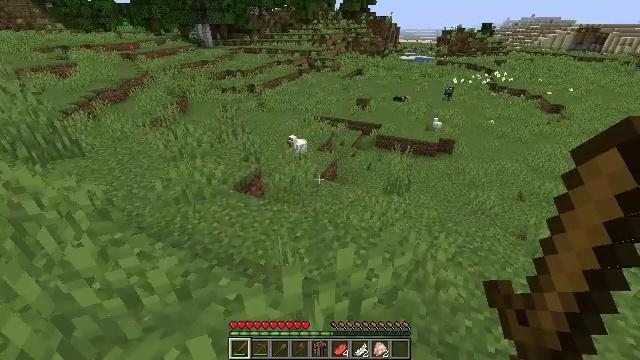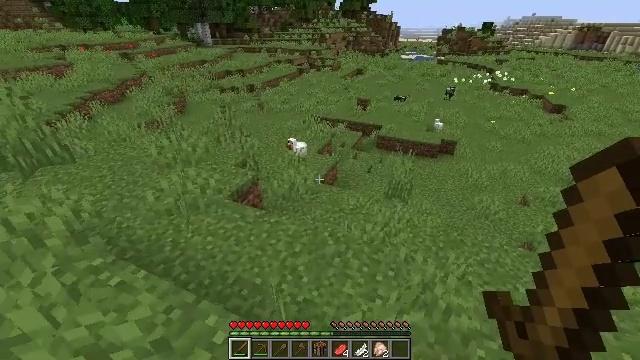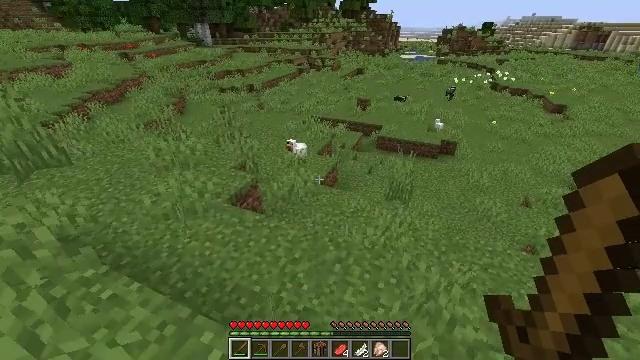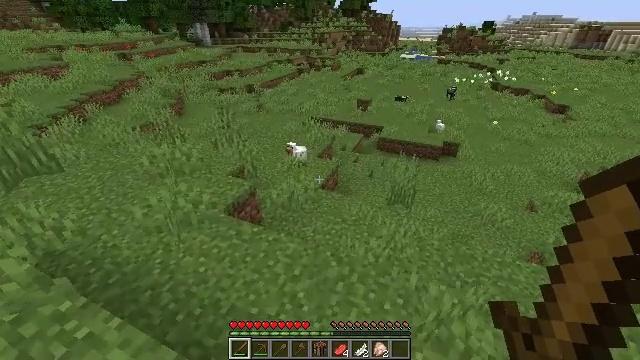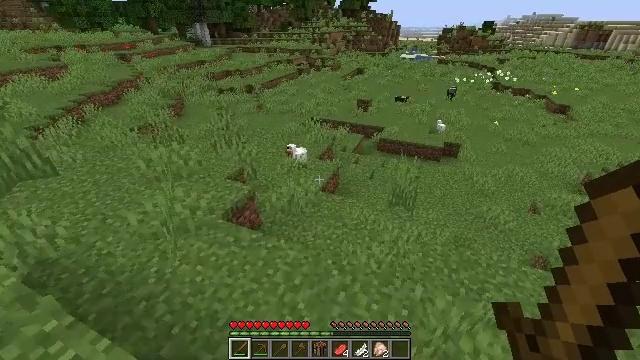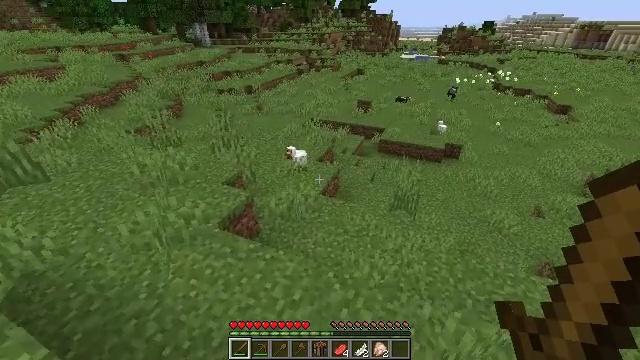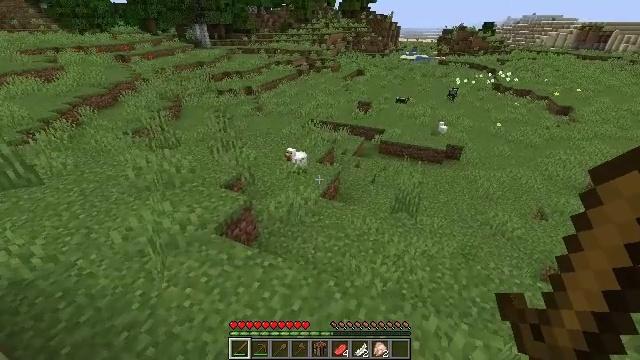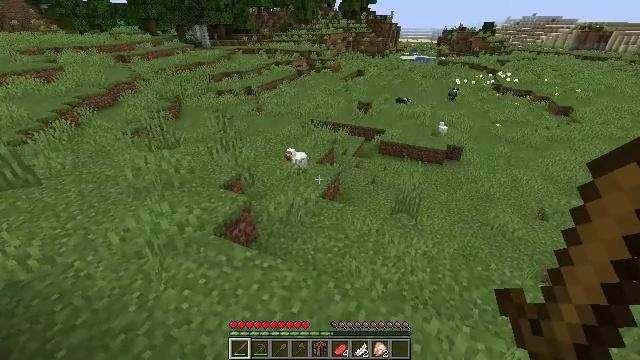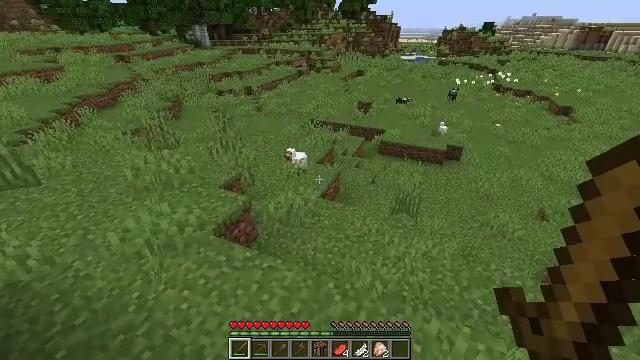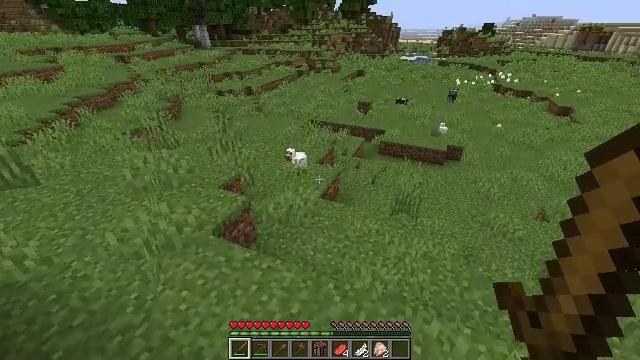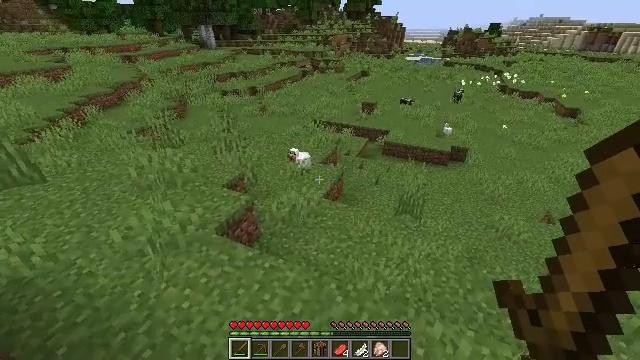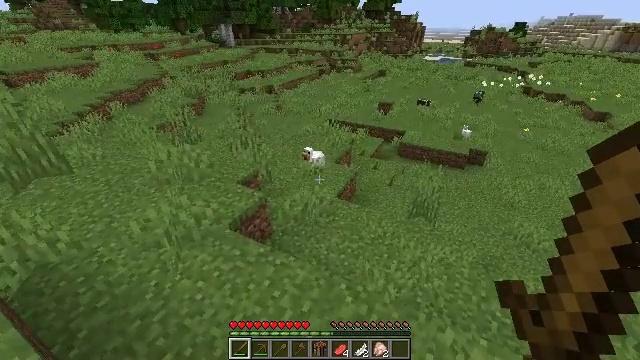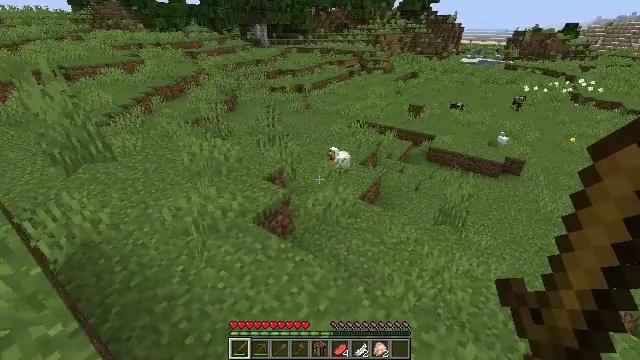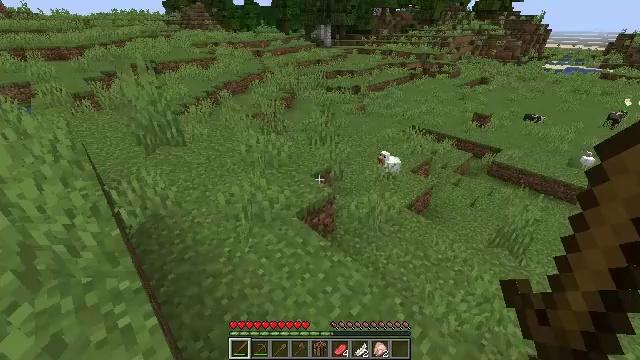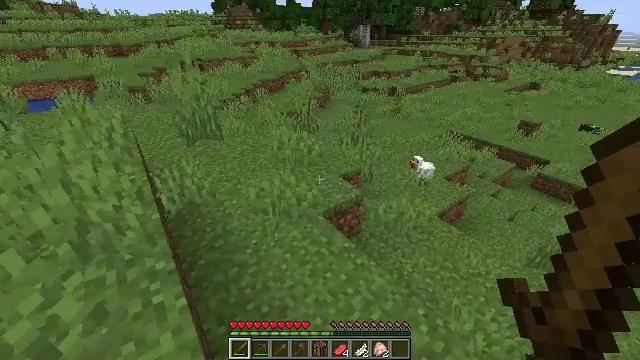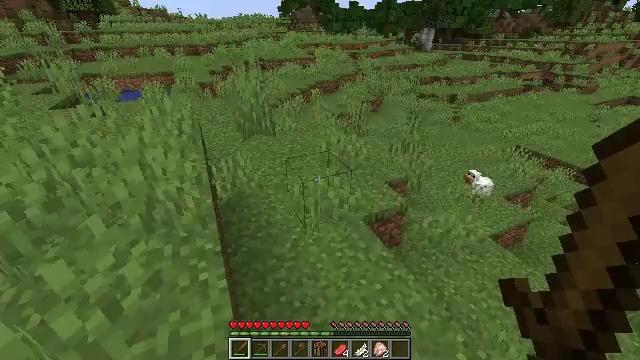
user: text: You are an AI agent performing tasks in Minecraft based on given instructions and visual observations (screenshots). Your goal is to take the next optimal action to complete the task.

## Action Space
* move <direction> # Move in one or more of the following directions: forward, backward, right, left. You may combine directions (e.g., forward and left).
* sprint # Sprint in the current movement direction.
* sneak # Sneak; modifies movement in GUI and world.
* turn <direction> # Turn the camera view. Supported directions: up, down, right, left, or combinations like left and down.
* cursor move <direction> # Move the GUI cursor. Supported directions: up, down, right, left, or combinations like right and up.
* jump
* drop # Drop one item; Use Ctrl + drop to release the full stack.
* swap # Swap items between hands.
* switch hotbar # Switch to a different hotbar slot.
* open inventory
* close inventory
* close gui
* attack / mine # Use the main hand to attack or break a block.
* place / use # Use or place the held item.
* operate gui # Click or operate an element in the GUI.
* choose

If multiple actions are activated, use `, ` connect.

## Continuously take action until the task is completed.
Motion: motion action
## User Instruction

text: Mine grass block from the ground.
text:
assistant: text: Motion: move forward
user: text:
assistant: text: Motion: move forward
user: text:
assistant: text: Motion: move forward
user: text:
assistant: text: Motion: move forward
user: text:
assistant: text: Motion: no_op
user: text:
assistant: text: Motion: no_op
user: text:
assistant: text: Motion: no_op
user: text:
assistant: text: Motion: no_op
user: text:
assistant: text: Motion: no_op
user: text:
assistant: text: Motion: no_op
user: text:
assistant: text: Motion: turn left
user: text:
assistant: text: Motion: turn left
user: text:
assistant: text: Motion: turn left
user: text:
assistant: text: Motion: turn left
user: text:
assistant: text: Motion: turn left
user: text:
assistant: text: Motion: turn left and up
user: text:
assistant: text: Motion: turn left and up
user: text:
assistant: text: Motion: move forward, turn left and up
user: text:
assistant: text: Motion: move forward, turn left and up
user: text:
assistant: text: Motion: move forward, turn left
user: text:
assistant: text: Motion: move forward, turn left
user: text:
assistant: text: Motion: move forward
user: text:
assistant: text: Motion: move forward
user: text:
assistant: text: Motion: move forward, turn left
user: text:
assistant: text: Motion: move forward, turn left
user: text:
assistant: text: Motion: move forward, turn left
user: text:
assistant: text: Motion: move forward, turn left
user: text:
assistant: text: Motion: move forward, turn left
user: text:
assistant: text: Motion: move forward, turn left
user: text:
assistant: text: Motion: move forward, turn left